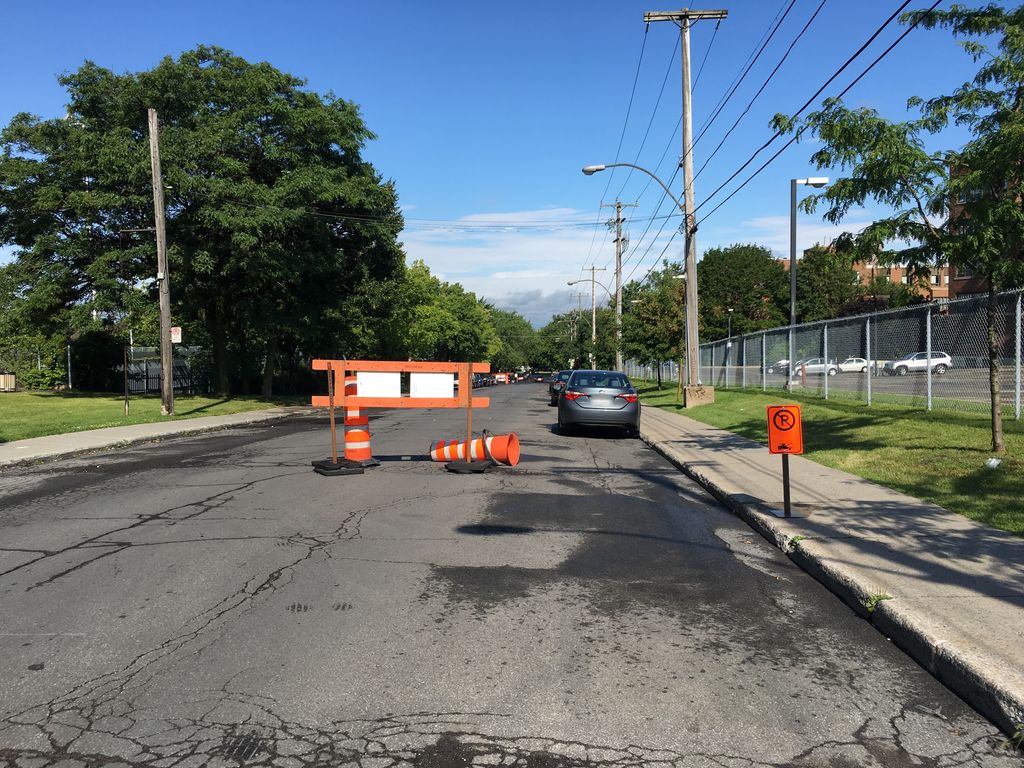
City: montreal